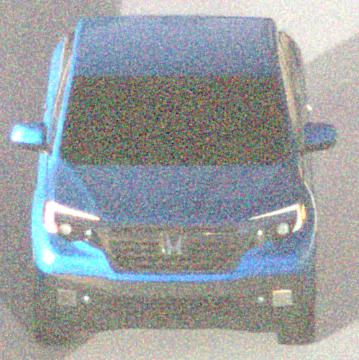
Make: Honda
Model: Ridgeline
Detailed model: Gen. 2
Model produced from: 2016
Model produced until: 2020
Doors: 4
Color: blue
Road condition: dry road
Daytime: night
Contrast: high contrast